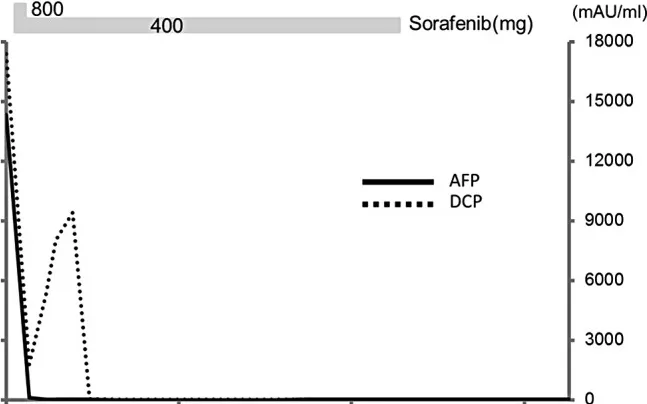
Changes in AFP and DCP levels. The duration of treatment with sorafenib is indicated by the gray bar. The administration of sorafenib resulted in a significant reduction in serum AFP and DCP levels. AFP, alpha-fetoprotein; DCP, des-gamma carboxyprothrombin.
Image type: pathology (immunostaining)